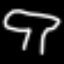
Label: mushroom